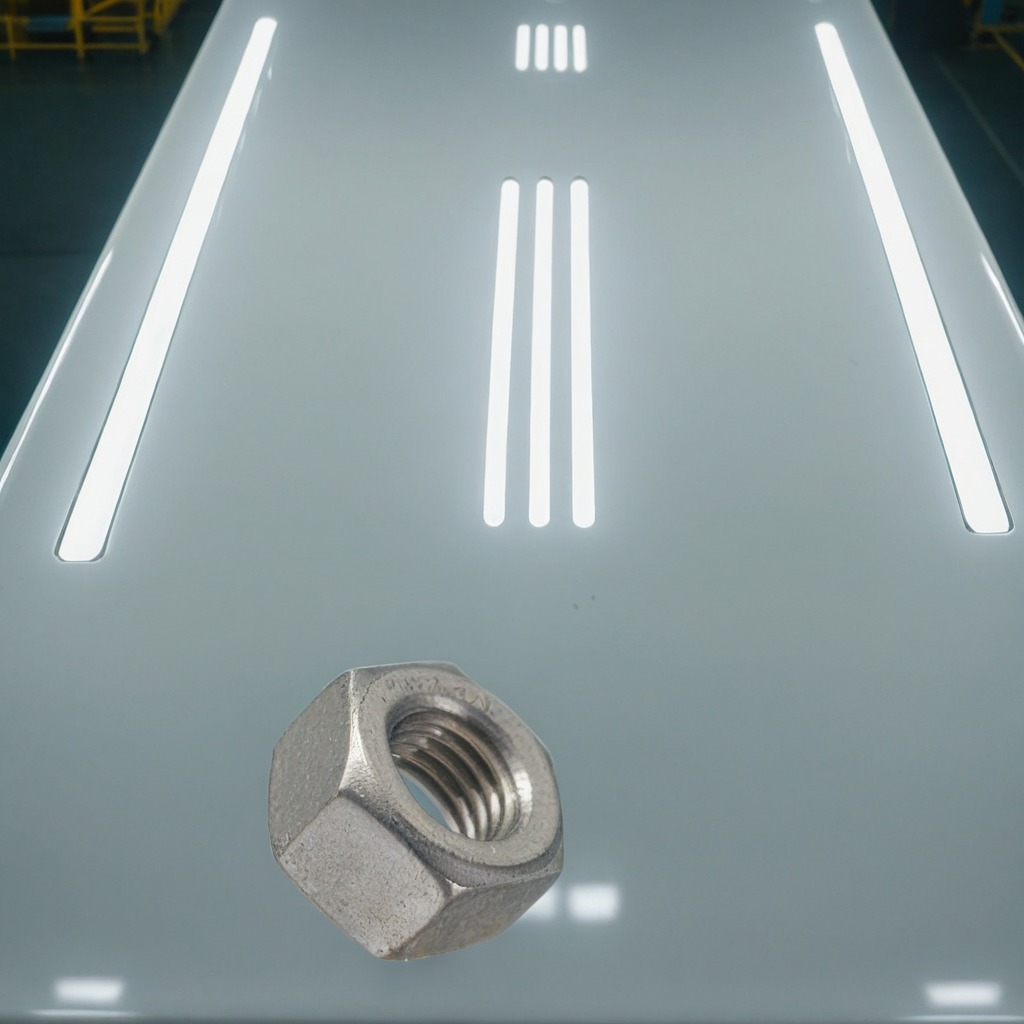
A metal nut is lying on the high-gloss table in a ship maintenance bay industrial lighting.